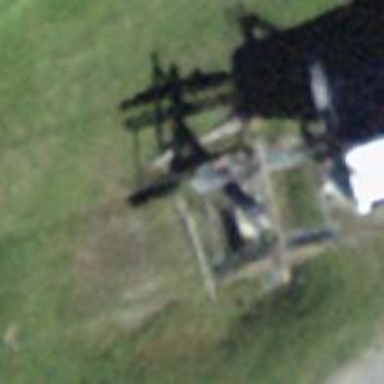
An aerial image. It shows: Pylon used for aerialway.